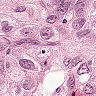
Metastatic tissue present: yes